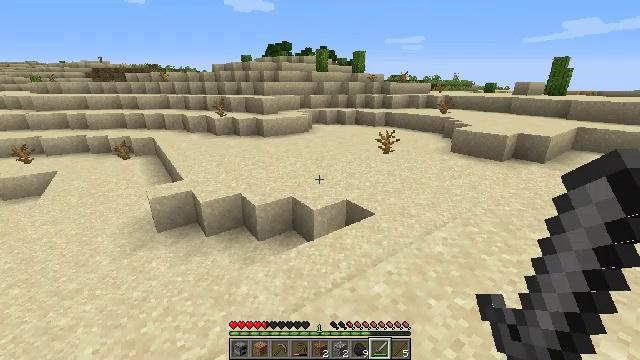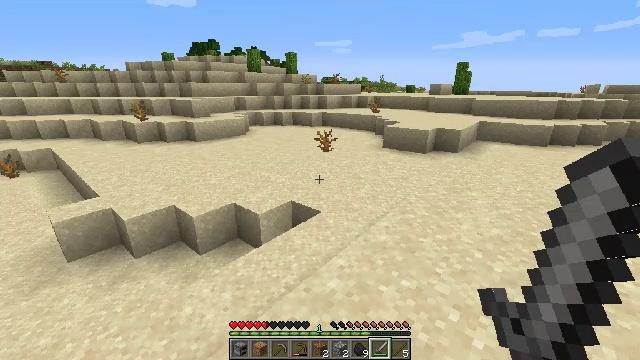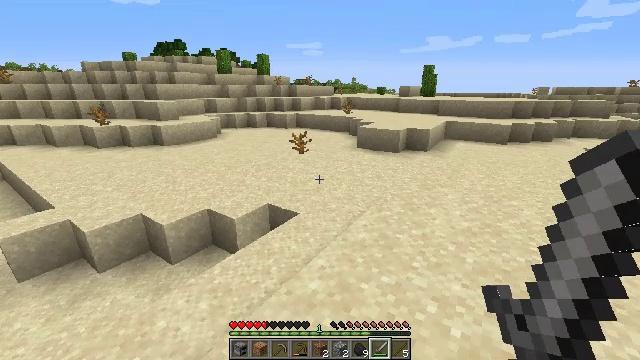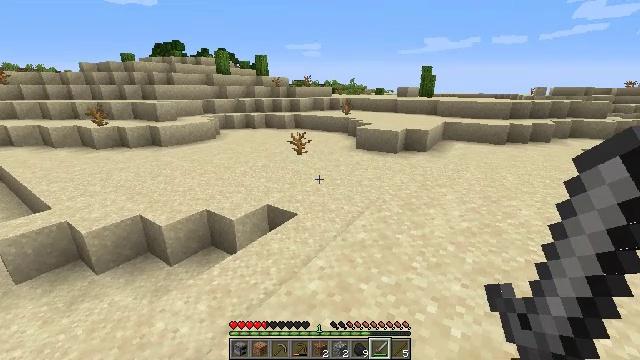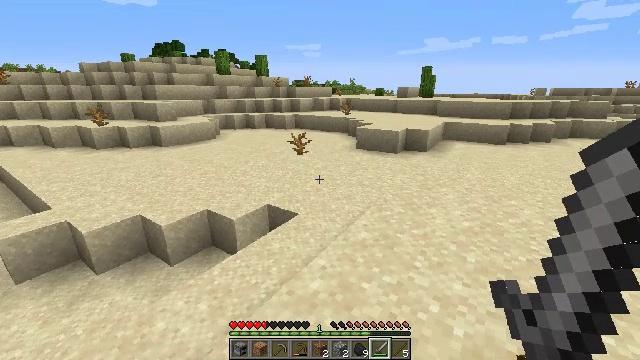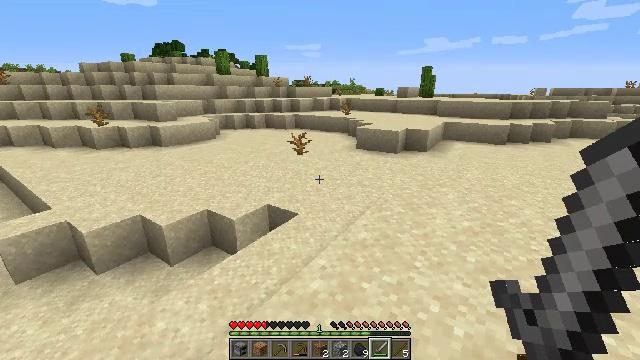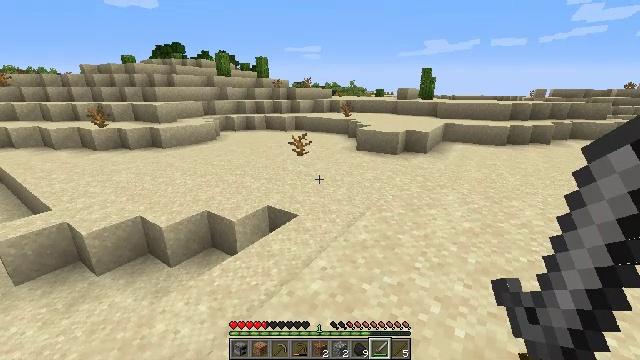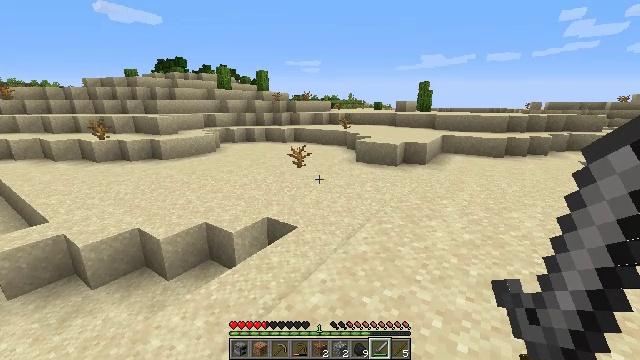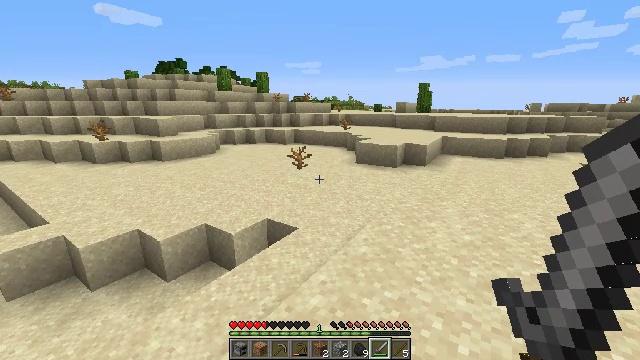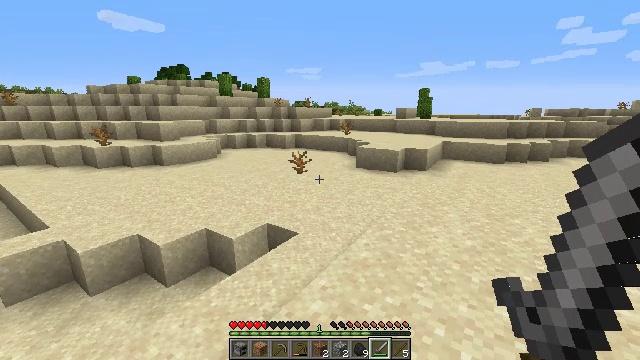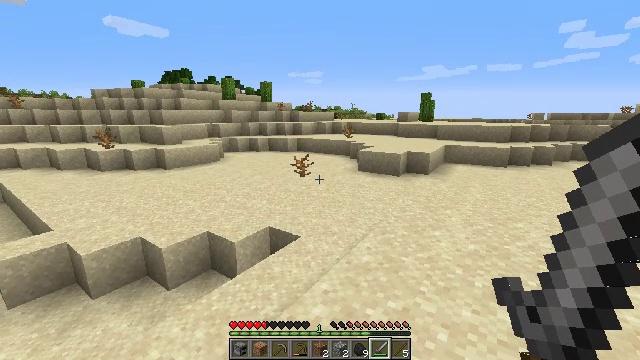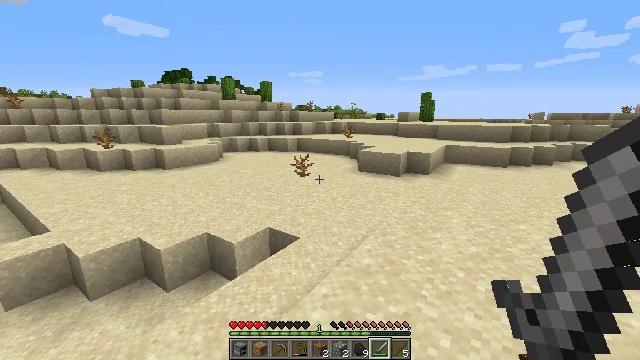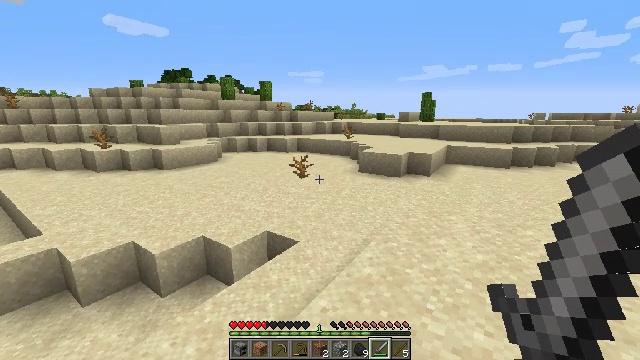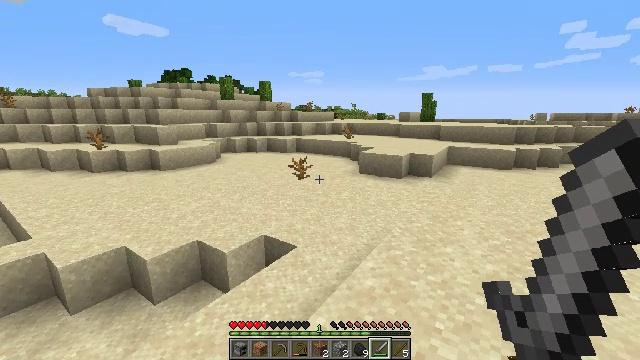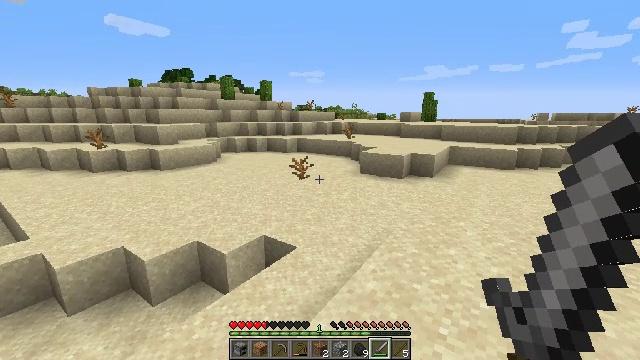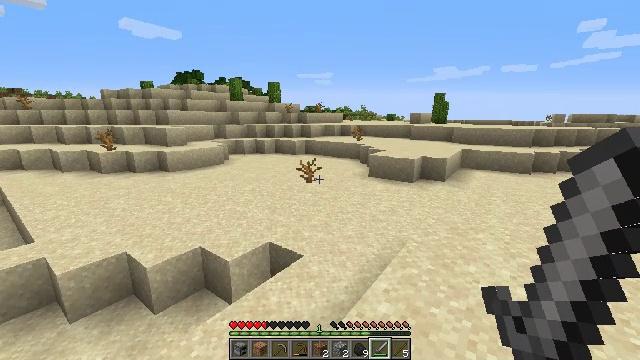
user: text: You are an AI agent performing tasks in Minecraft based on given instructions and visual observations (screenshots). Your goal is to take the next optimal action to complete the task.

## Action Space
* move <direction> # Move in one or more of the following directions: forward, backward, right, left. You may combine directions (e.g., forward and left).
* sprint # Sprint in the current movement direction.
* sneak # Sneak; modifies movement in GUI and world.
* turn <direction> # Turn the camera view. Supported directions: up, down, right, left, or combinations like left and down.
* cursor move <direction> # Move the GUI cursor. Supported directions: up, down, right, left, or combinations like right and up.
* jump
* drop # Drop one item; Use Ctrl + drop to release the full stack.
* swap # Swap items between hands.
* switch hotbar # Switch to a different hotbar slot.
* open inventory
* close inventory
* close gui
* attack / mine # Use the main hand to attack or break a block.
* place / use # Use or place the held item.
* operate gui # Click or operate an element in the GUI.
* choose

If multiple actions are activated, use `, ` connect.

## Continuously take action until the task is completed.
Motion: motion action
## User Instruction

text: Left click to mine the dead bush.
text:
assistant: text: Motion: turn right
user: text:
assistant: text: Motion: turn right
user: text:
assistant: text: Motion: no_op
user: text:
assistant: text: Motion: no_op
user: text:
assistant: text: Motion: no_op
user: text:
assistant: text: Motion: no_op
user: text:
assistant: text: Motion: turn up
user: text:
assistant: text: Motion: no_op
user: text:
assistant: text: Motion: turn up
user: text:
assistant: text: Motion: no_op
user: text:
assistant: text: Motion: move forward
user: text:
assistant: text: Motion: move forward
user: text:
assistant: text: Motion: move forward
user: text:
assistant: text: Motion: move forward
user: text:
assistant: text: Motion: move forward, turn left
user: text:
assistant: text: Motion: move forward, turn left
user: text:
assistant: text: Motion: move forward, turn left
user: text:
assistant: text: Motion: move forward
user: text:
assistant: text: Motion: move forward and move left
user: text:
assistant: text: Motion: move forward and move left
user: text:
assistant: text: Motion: move forward and move left
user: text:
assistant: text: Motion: move forward and move left
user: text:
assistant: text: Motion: move forward and move left
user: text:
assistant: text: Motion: move forward and move left
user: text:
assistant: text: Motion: move forward and move left
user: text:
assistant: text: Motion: move forward and move left
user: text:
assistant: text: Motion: move forward and move left
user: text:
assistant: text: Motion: move forward and move left
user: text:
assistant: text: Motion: move forward and move left
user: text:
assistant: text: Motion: move forward and move left